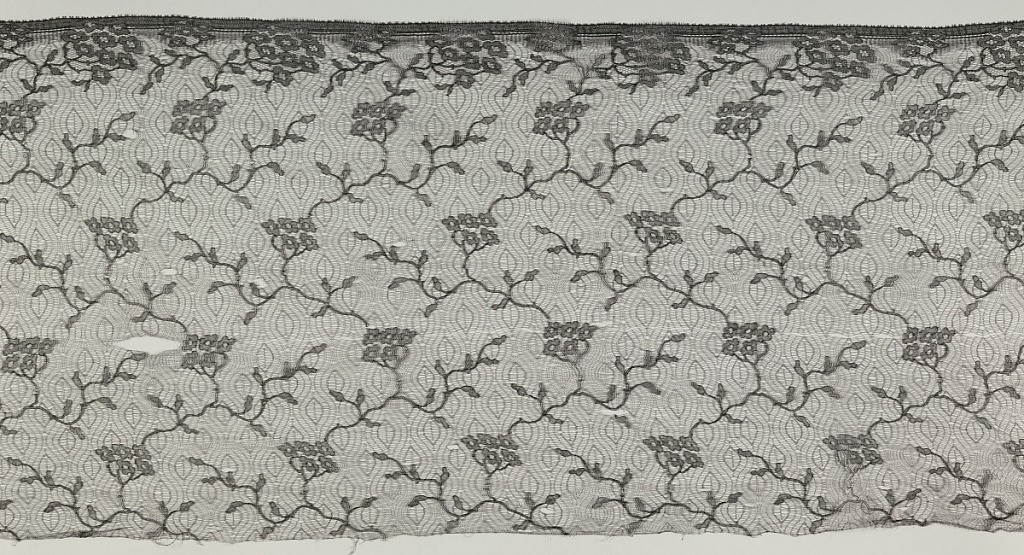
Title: Bonnet veil
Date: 1800–1850
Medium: silk Technique: machine made
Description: Oblong black veil with a ground of very open net showing an ogival pattern with a design of flower sprays worked in the border along the lower edge.